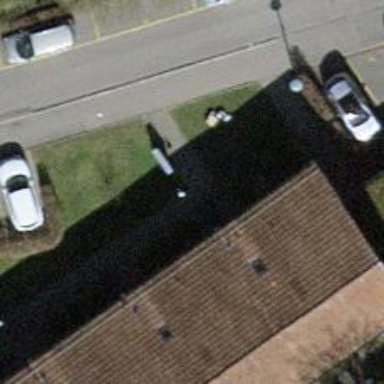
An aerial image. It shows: Paved footway.